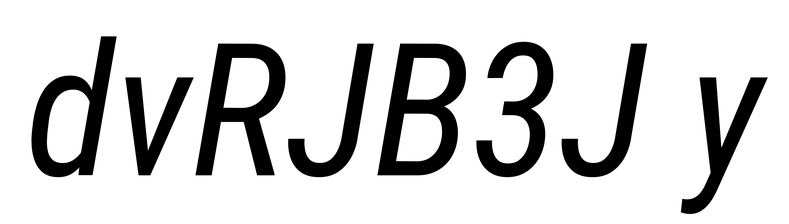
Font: Roboto-Italic_Condensed_Italic